【题型】填空题　【知识点】立体几何　【难度】medium
如图，已知正方体$ABCD-A_1B_1C_1D_1$的棱长为2，$P$为正方形底面$ABCD$内的一动点，则以下结论：

（1）三棱锥$B_1-A_1D_1P$的体积为定值；\\
（2）若点$M$为$CC_1$的中点，满足$MP \parallel$平面$AB_1D_1$的点$P$的轨迹长度为2；\\
（3）若$D_1P \perp B_1D$，则$P$点在正方形底面$ABCD$内的运动轨迹是线段$AC$；\\
（4）以点$B$为球心，$\sqrt{2}$为半径的球面与面$AB_1C$的交线长为$\frac{2\sqrt{6}}{3}\pi$。正确的有\underline{\quad\quad}。（填写所有正确结论的序号）

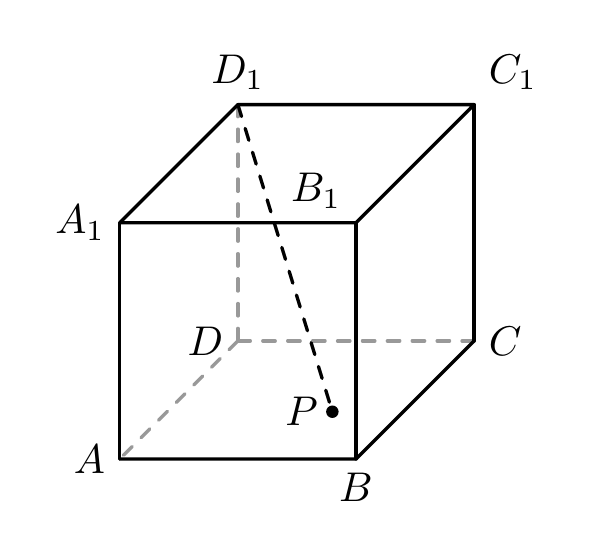
【解答】
【答案】（1）（3）（4）

【详解】

对于（1），以相同顶点命名的三棱锥体积相同，故三棱锥$B_1-A_1D_1P$的体积等于$P-A_1B_1D_1$的体积，因为点$P$到上底面$A_1B_1D_1$的距离等于棱长，故（1）正确；

对于（2），取$BC,CD$的中点分别为$E,F$，连接$ME,MF,EF$，\\
由图像可知，$ME \parallel BC_1$，$BC_1 \parallel AD_1 \Rightarrow ME \parallel AD_1$，\\
$EF \parallel BD$，$BD \parallel B_1D_1 \Rightarrow EF \parallel B_1D_1$，\\
又因为$ME \cap EF = E$，$ME \subset$面$MEF$，$EF \subset$面$MEF$，\\
$AD_1 \cap B_1D_1 = D_1$，$AD_1 \subset$面$AB_1D_1$，$B_1D_1 \subset$面$AB_1D_1$，\\
$\therefore$ 面$MEF \parallel$面$AB_1D_1$，当点$P$在$EF$上时，$MP \parallel$面$AB_1D_1$，\\
因为正方体棱长为2，$BC,CD$的中点分别为$E,F$，\\
所以$EF = \sqrt{1^2 + 1^2} = \sqrt{2}$，\\
故（2）错误；

对于（3），以$D$为原点，以$DA,DC,DD_1$分别为$x,y,z$轴，建立空间直角坐标系，\\
则$D(0,0,0)$，$B_1(2,2,2)$，$A(2,0,0)$，$C(0,2,0)$，$D_1(0,0,2)$，\\
$\overrightarrow{DB_1} = (2,2,2)$，$\overrightarrow{AC} = (-2,2,0)$，$\overrightarrow{AD_1} = (-2,0,2)$，\\
$\overrightarrow{DB_1} \cdot \overrightarrow{AC} = 0$，$\overrightarrow{DB_1} \cdot \overrightarrow{AD_1} = 0$，\\
且$AD_1 \cap CD_1 = D_1$，且都在平面$ACD_1$内，\\
所以$B_1D \perp$面$ACD_1$，\\
所以点$P$的轨迹是线段$AC$，故（3）正确；

对于（4），$\triangle AB_1C$为正三角形，设点$B$到平面$AB_1C$的距离为$d$，点$B_1$到平面$ABC$的距离为2，\\
由等体积法，可得
\[
V_{B-AB_1C} = V_{B_1-ABC} \Rightarrow \frac{1}{3} \times \frac{1}{2} \times (2\sqrt{2})^2 \times \frac{\sqrt{3}}{2}d = \frac{1}{3} \times \frac{1}{2} \times 2^3
\]
解得$d = \frac{2\sqrt{3}}{3}$，\\
故以点$B$为球心，$\sqrt{2}$为半径的球面与面$AB_1C$的交线长为
\[
2 \times \sqrt{(\sqrt{2})^2 - d^2}\pi = \frac{2\sqrt{6}}{3}\pi
\]
故（4）正确；

故答案为：（1）（3）（4）
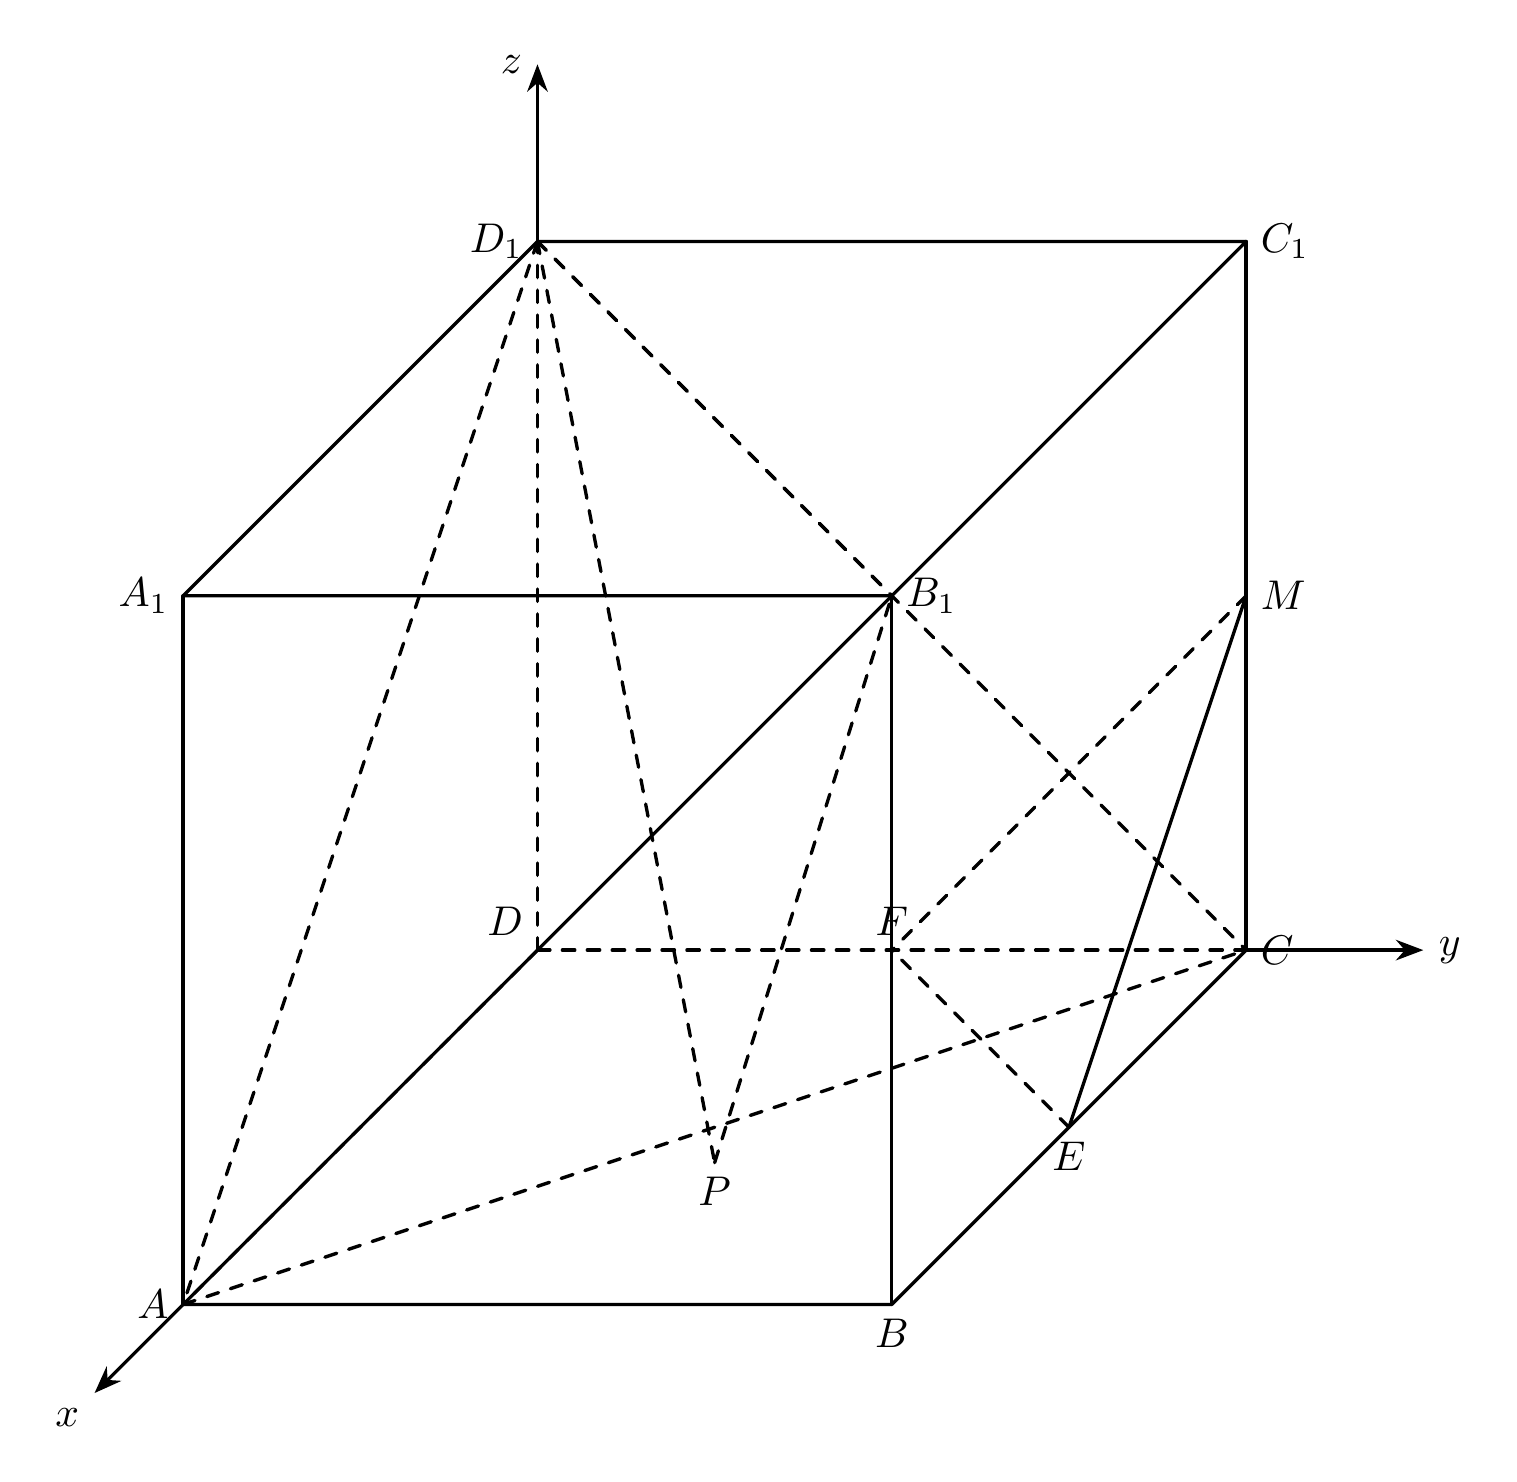